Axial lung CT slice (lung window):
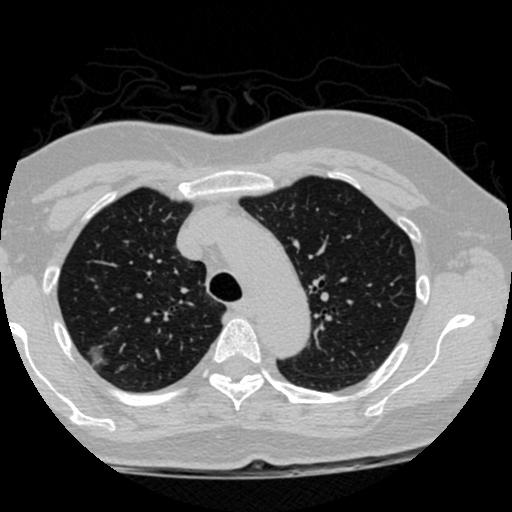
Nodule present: yes
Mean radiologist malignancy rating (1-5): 3.333